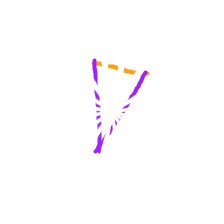
Shape: triangle